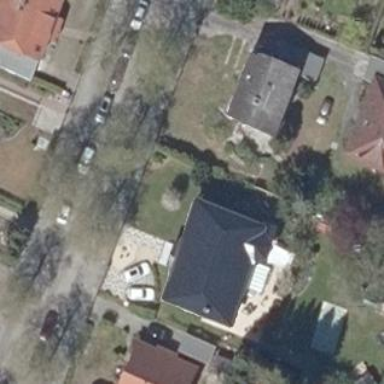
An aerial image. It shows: Detached building.